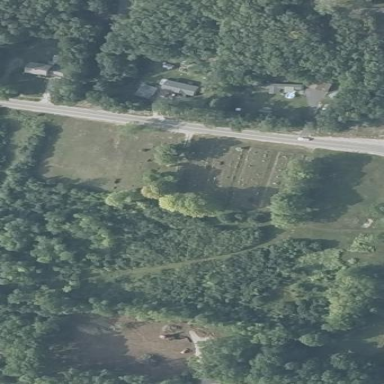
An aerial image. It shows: Cemetery.